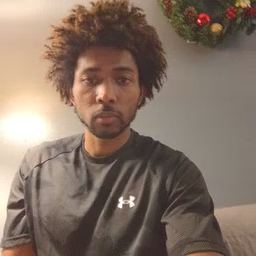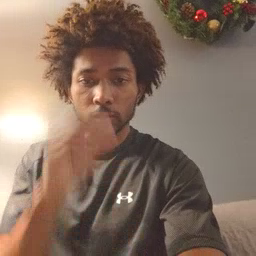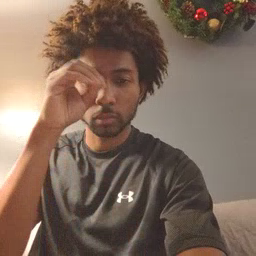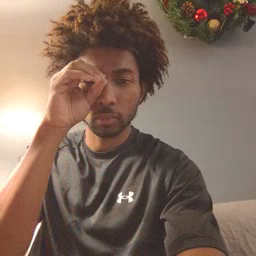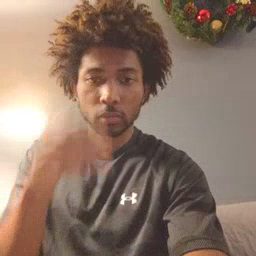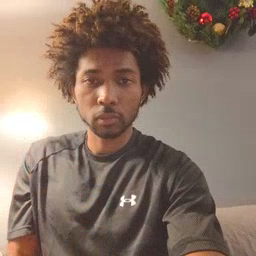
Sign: owl